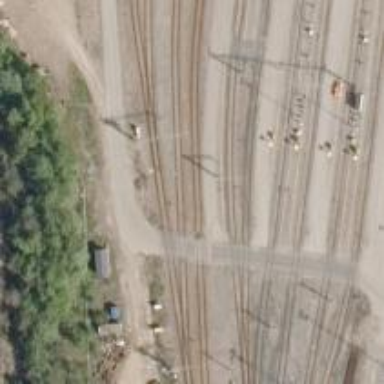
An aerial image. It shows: Railway signal.